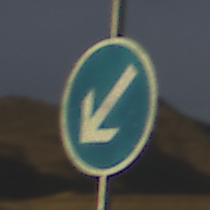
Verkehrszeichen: VorgeschriebeneVorbeifahrtLinks
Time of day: SunriseSunset
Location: Outdoor (Nature)
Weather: PartlyCloudy
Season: NotSpecified
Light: Natural